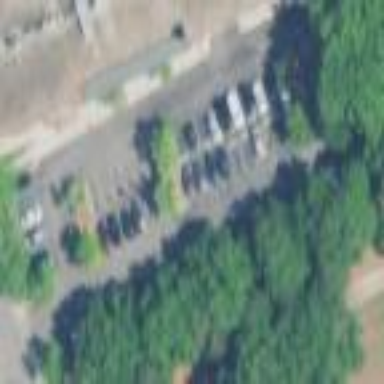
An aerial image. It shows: Parking area.